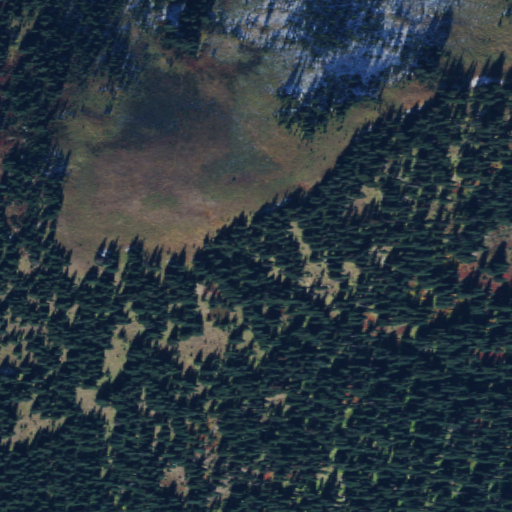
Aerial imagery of mountain in Washington named Flower Dome containing evergreen forest and shrub